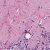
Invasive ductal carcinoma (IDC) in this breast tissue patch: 1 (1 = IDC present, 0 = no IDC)